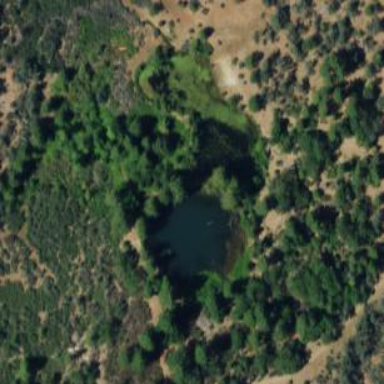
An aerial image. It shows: Pond with natural water.